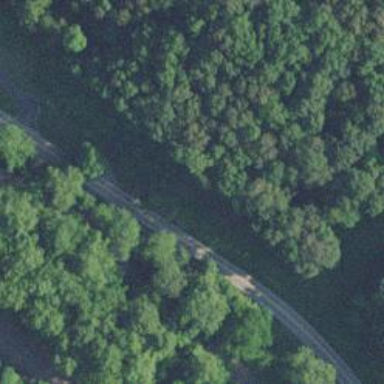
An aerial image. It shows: Secondary road.